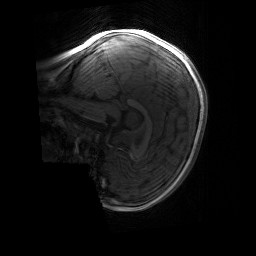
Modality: T1w
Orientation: sagittal
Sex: female
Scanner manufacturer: siemens
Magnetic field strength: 3 T
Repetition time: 1.9 s
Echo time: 0.00243 s